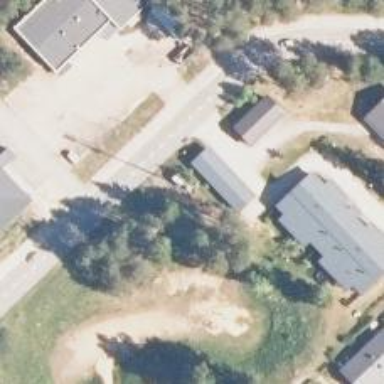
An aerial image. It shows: Mast tower used for communication.